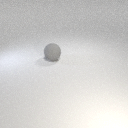
large gray rubber sphere